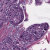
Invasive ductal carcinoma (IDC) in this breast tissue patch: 0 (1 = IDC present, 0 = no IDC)